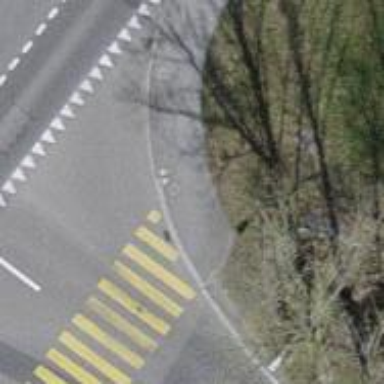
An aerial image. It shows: Kerb serving as barrier.